Question: I am trying to fit a static UITableView into a UIViewController
The problem I am facing right now as you can see from the image is that

This is a UITableView in a "Plain" mode (instead of "Grouped")
You can see the bottom line (where the table ends) shows correctly. But there is no line at the top (where the table begins).
Is there any way that I can add one line there either programatically or via xcode, other than just drag in a UIView which has a grey background with 1 point for the height?
Thanks
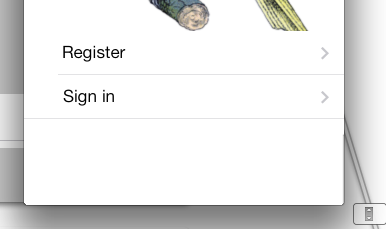
Answer: Try to set a 1 pixel wide header
'''
- (CGFloat)tableView:(UITableView *)tableView heightForHeaderInSection:(NSInteger)section
{
return 1;
}
- (UIView *)tableView:(UITableView *)tableView viewForHeaderInSection:(NSInteger)section
{
UIView *view = [[UIView alloc] initWithFrame:CGRectMake(0, 0, 1, 1)]; //It will stretch
view.backgroundColor = [UIColor grayColor];
}
'''